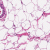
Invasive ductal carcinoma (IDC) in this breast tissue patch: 0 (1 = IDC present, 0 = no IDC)